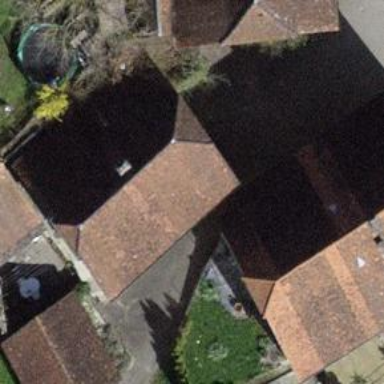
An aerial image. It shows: Building with tile roof.